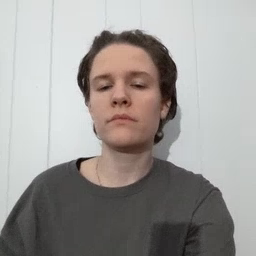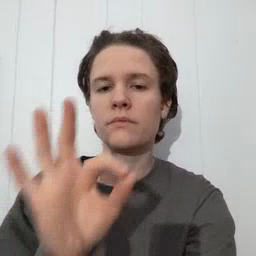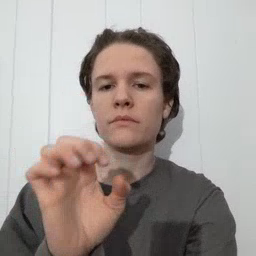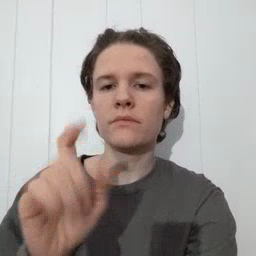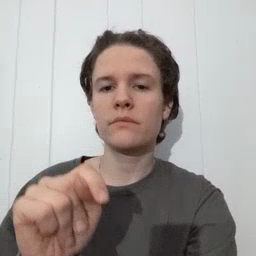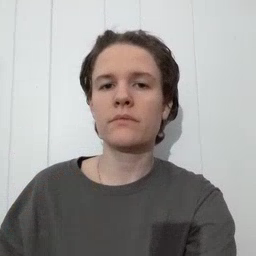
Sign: feet